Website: ulta-beauty
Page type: account-selection
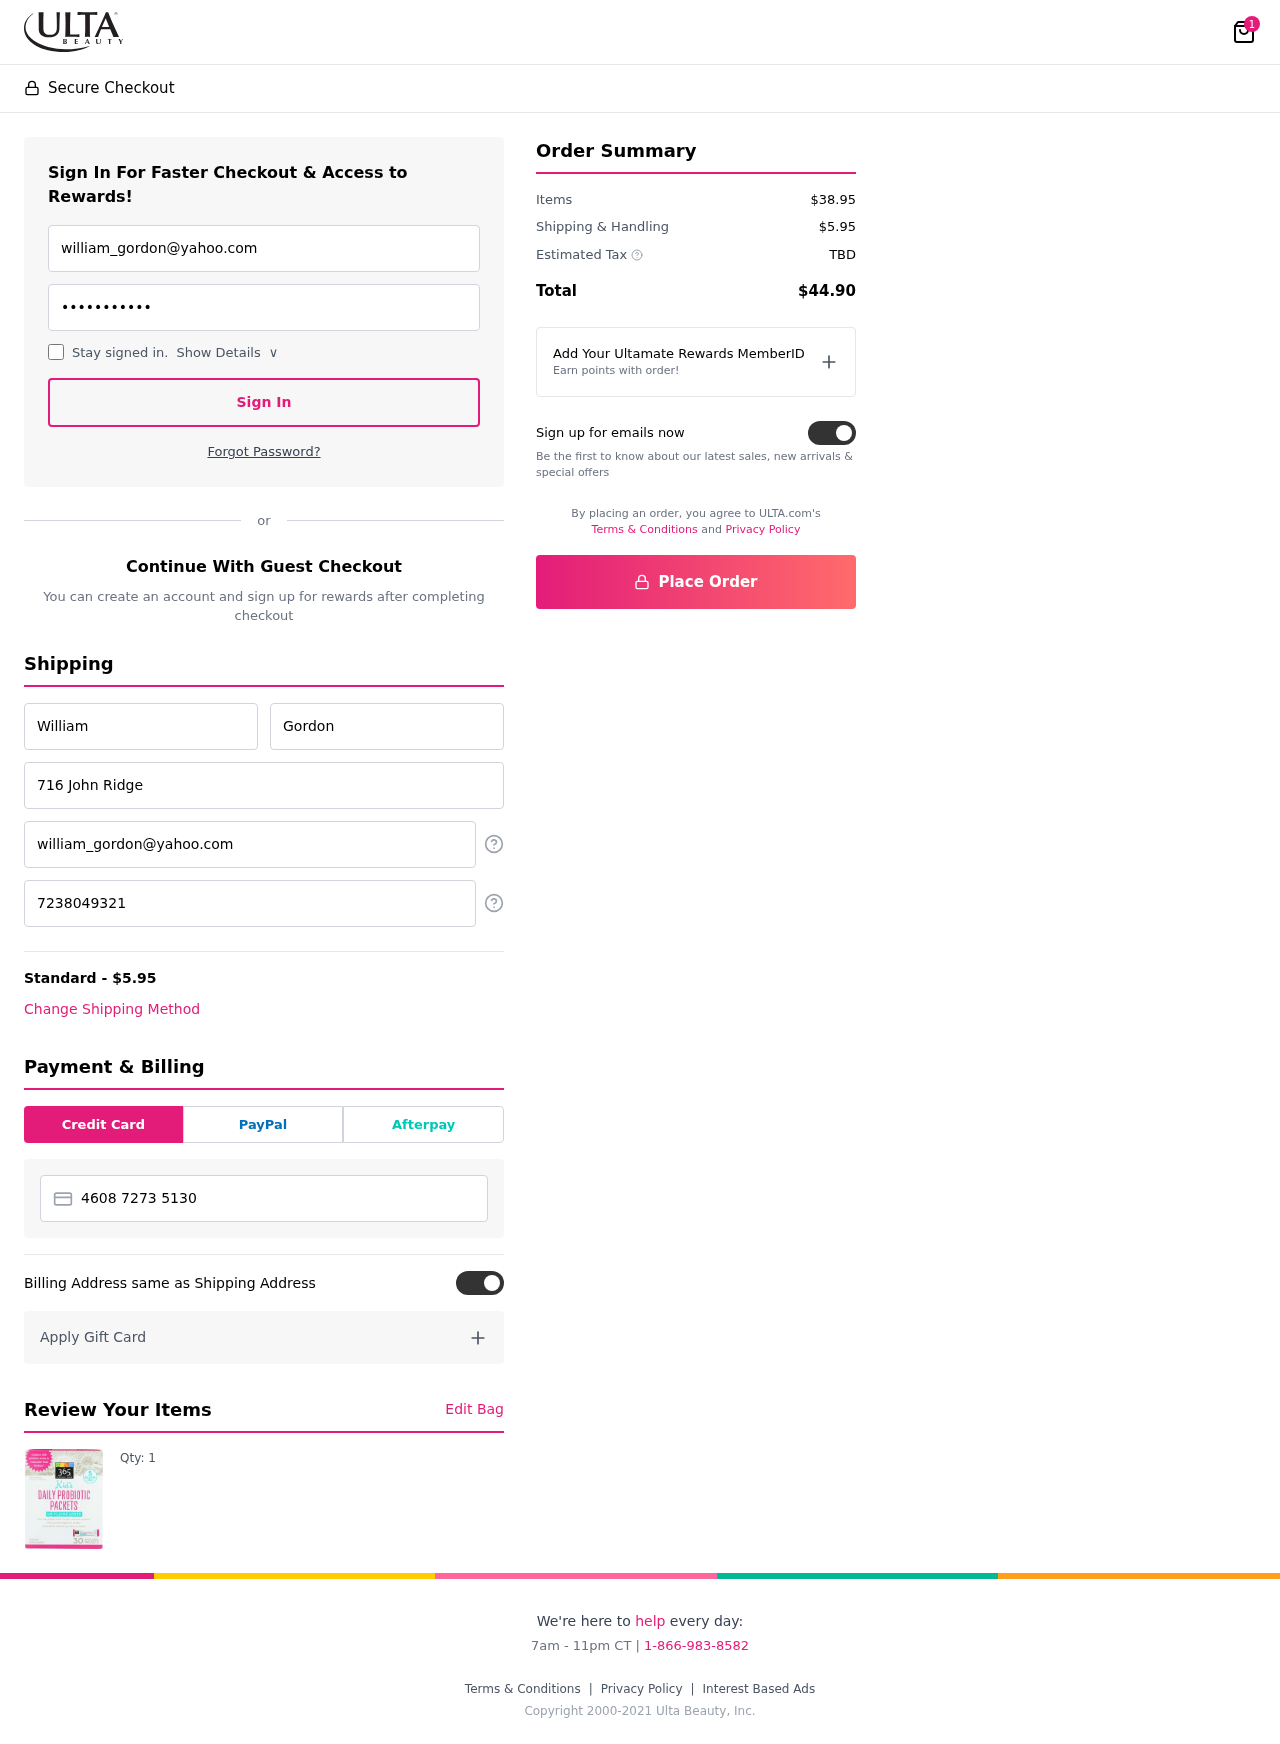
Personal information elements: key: PII_CARD_NUMBER
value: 4608 7273 5130 5194
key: PII_EMAIL
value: william_gordon@yahoo.com
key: PII_EMAIL2
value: william_gordon@yahoo.com
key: PII_FIRSTNAME
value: William
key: PII_LASTNAME
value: Gordon
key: PII_PHONE
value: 7238049321
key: PII_STREET
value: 716 John Ridge
Product elements: key: PRODUCT1_QUANTITY
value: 1
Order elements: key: ORDER_NUM_ITEMS
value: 1
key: ORDER_SHIPPING_COST
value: $5.95
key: ORDER_SUBTOTAL
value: $38.95
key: ORDER_TAX
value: TBD
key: ORDER_TOTAL
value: $44.90